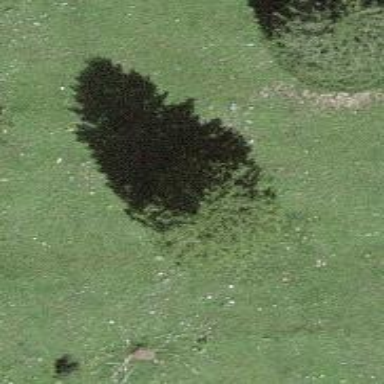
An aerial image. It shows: Beautiful tree in nature.